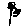
Label: flower